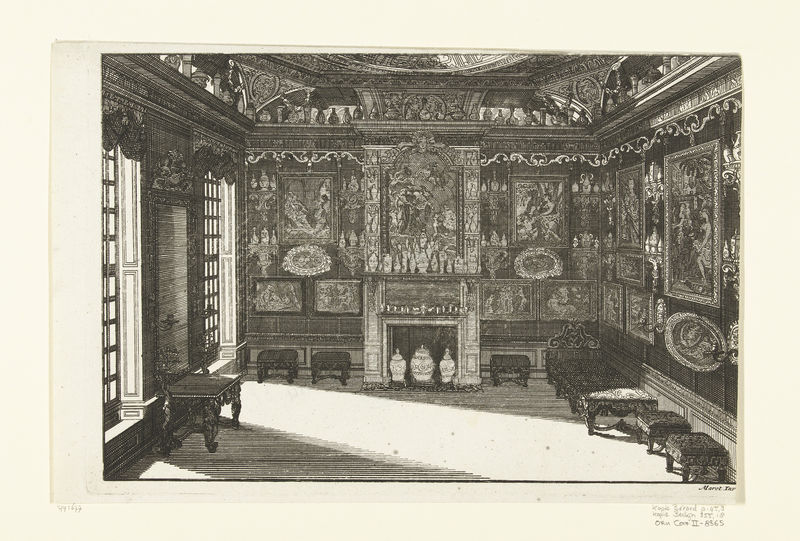
Titel: Kabinet met schilderijen en Chinees porselein
Künstler: Daniël (I) Marot
Standort: Amsterdam
Institution: Rijksmuseum
Schlagwörter: raum, bilder, vasen, licht und schatten, schnitzereien, viel dekor